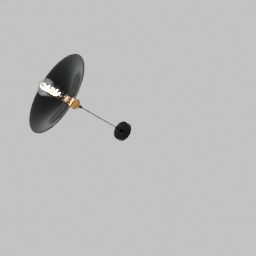
Label: lighting